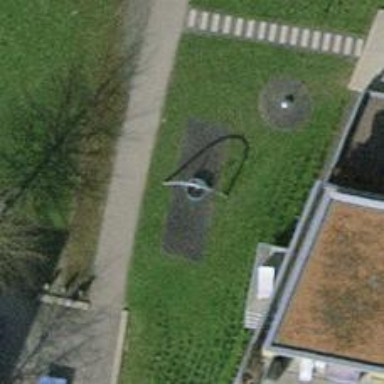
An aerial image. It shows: Playground featuring basket swing.